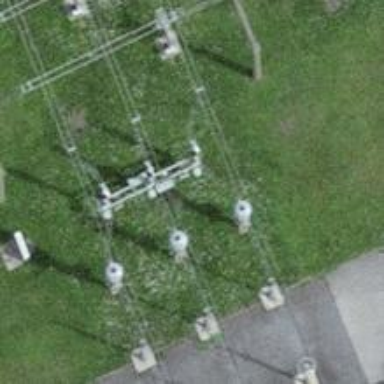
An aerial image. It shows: Power line with three cables.